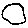
Label: circle